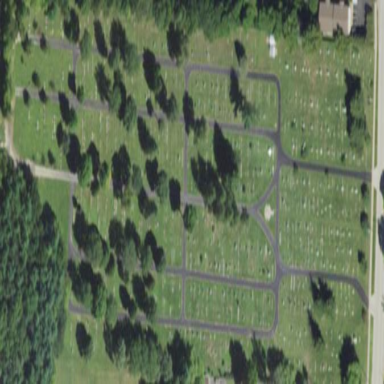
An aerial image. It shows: Cemetery.